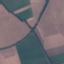
Label: AnnualCrop